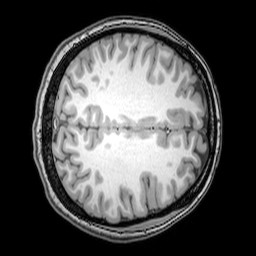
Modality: T1w
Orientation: axial
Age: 23
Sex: female
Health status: healthy
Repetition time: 0.081 s
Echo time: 0.037 s